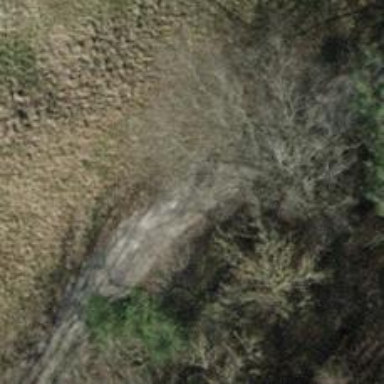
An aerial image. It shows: Gravel path with grade 4 track type.